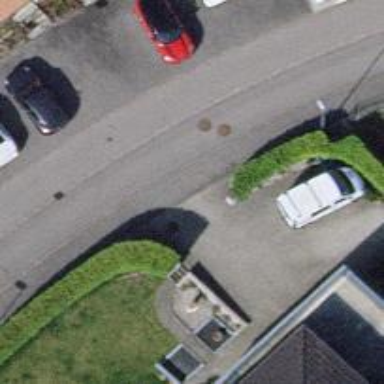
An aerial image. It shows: Unmarked crossing on asphalt footway.